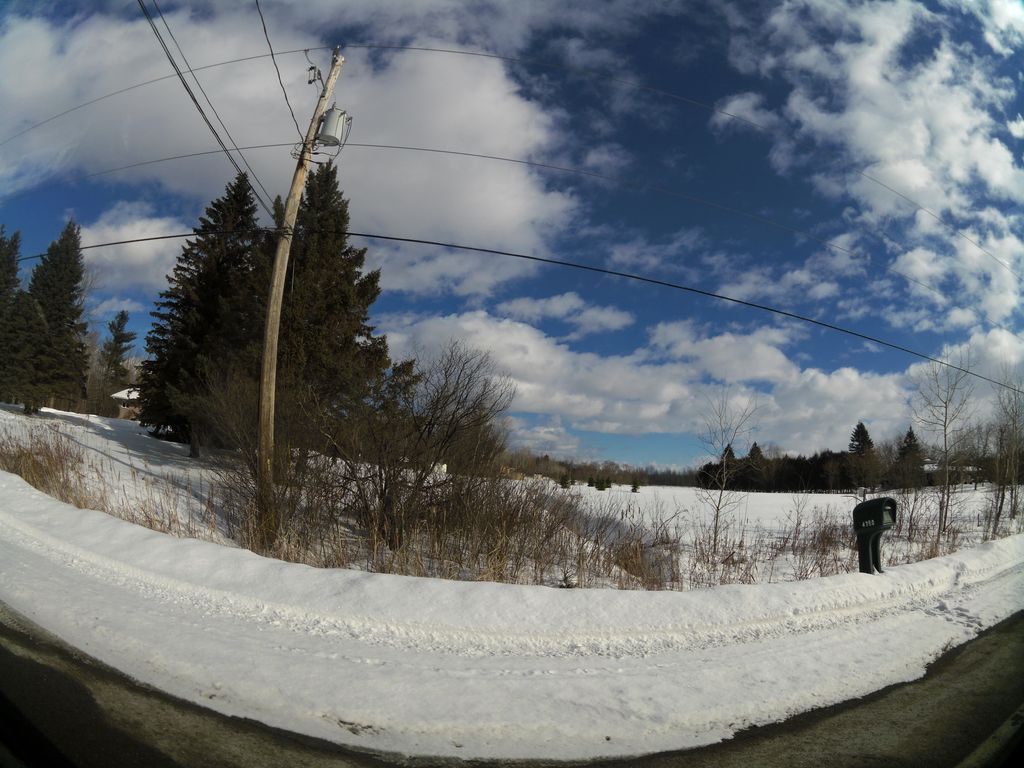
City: ottawa-gatineau